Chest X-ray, PA view. Patient: 34 years old, sex M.
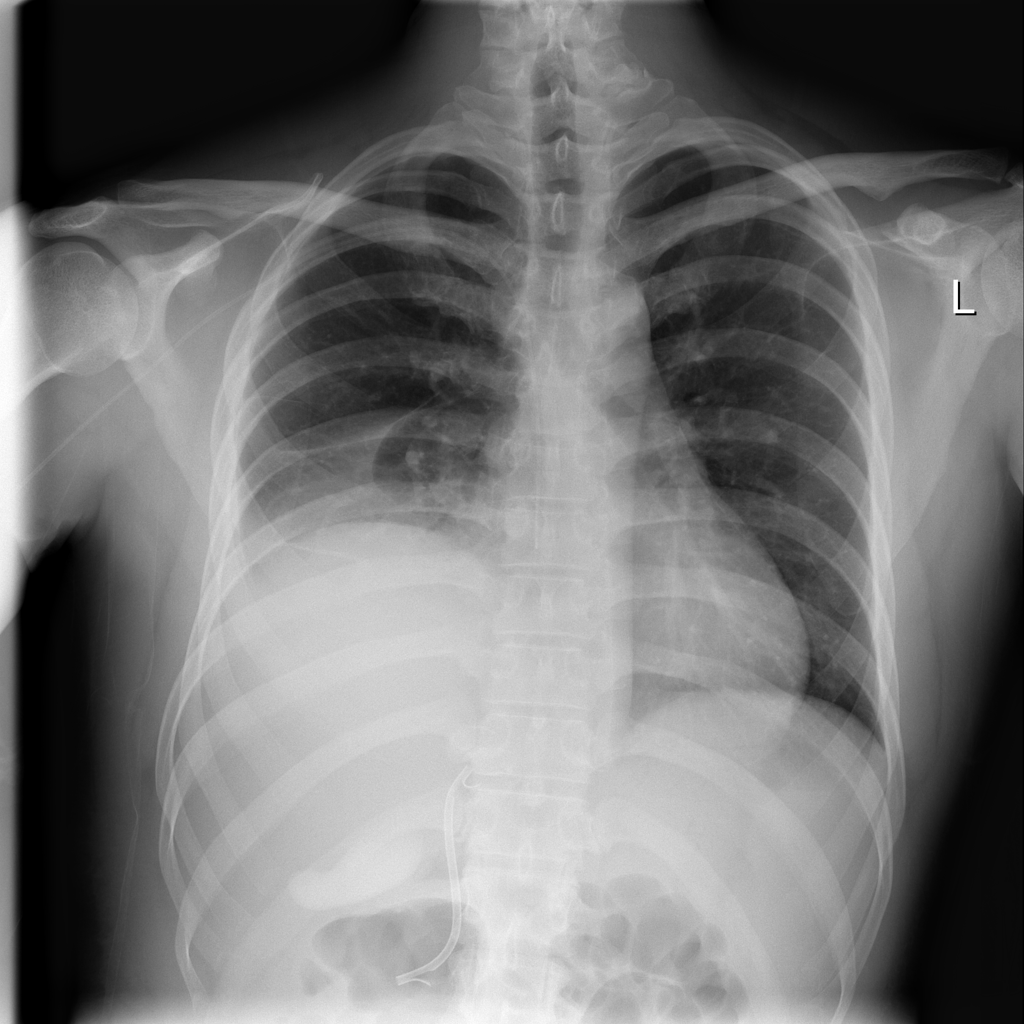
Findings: Effusion